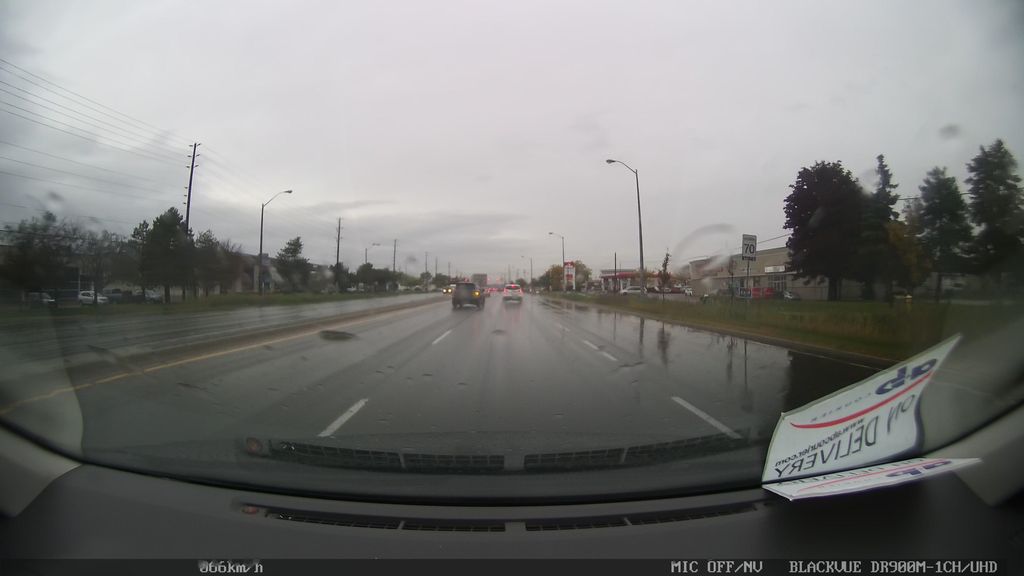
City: toronto